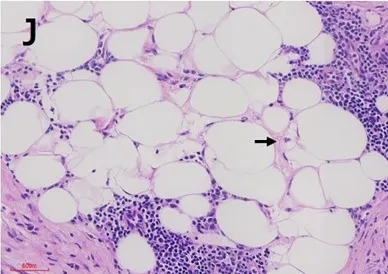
(J) Adipocytes showed good differentiation and varied in size. Localized nuclei exhibited mild atypia, and lipoblasts were visible. The black arrows in both I, J indicate lipoblasts.
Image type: pathology (h&e)